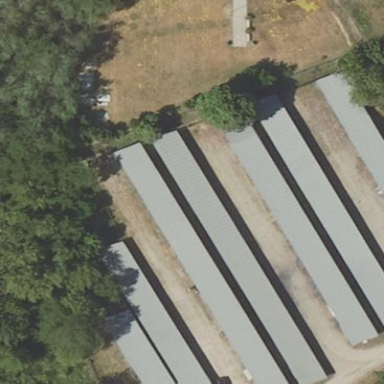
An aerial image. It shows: Group of garages.